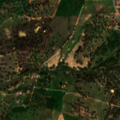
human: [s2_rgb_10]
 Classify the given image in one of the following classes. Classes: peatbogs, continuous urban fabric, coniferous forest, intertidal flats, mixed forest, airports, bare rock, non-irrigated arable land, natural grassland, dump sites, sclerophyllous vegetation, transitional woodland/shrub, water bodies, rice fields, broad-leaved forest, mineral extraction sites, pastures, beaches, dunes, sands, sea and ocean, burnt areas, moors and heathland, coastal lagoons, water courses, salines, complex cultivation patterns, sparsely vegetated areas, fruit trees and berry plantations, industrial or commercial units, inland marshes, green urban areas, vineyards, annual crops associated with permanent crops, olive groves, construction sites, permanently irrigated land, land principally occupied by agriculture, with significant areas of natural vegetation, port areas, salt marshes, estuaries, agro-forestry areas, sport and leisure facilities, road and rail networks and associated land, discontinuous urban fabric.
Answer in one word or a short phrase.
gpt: pastures, complex cultivation patterns, agro-forestry areas